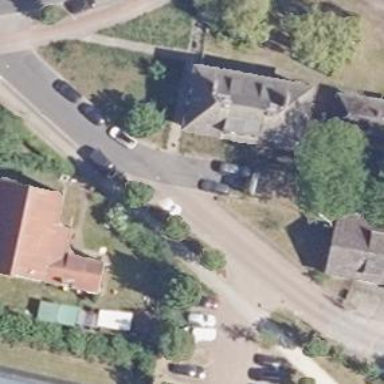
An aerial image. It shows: Industrial driveway.